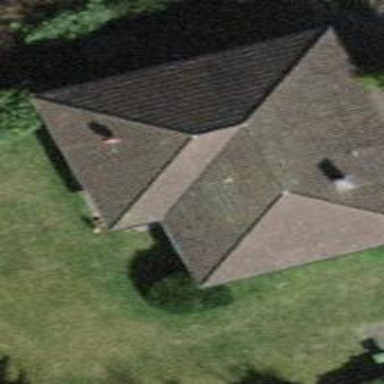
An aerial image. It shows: Building with tile roof.